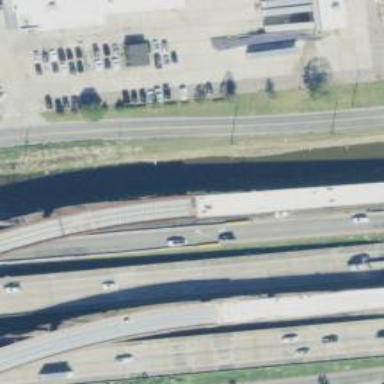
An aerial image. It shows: Bridge supported by piers.